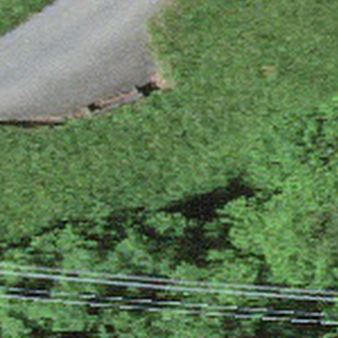
Label: other